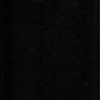
Label: dusty